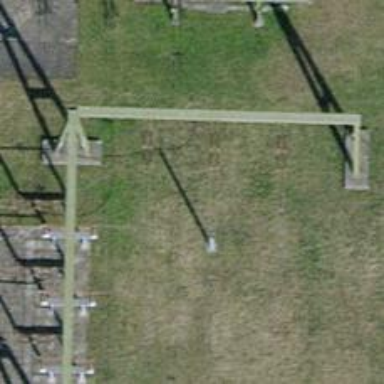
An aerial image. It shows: Insulator used in power equipment.